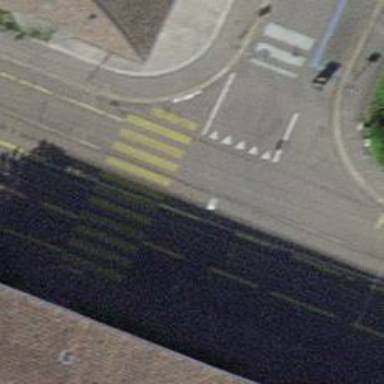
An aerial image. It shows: Uncontrolled zebra crossing at railway crossing.